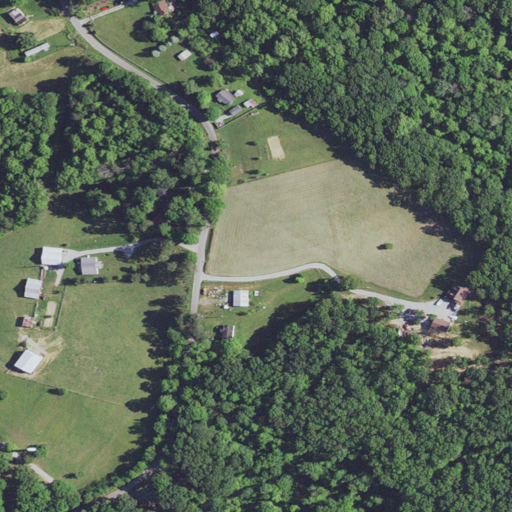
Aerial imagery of mountain in Kentucky named Morris Hill containing deciduous forest, pasture, open development, low intensity development, mixed forest, and medium intensity development